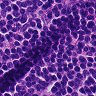
Metastatic tissue present: no